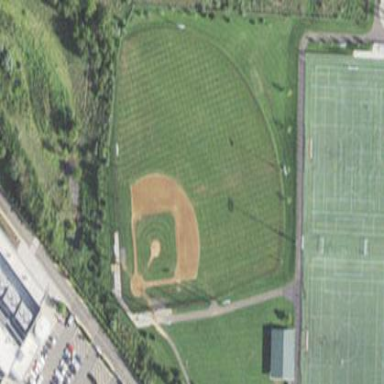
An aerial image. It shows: Baseball pitch for leisure land.